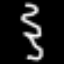
Label: squiggle